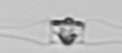
Label: Chaetoceros_didymus